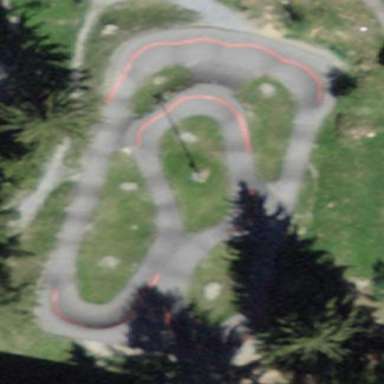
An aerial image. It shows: Pump track for cycling on pitch of leisure land.